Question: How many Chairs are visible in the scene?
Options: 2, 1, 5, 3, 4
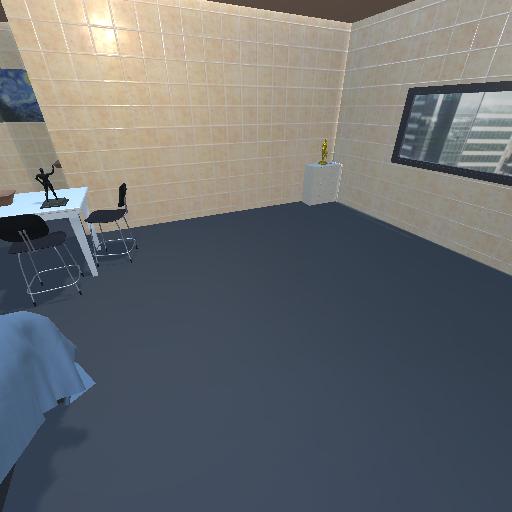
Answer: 2